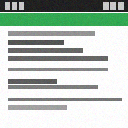
Screen state: on